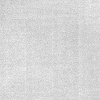
Atmospheric dust classification: dusty